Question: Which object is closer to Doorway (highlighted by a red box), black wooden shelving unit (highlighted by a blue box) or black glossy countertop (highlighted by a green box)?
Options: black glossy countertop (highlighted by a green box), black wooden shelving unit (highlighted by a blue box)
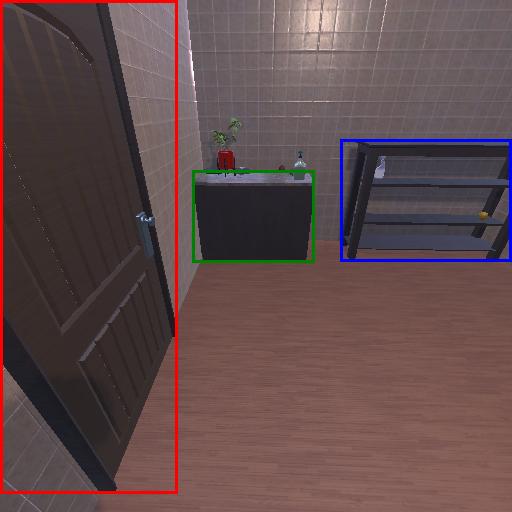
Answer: black glossy countertop (highlighted by a green box)